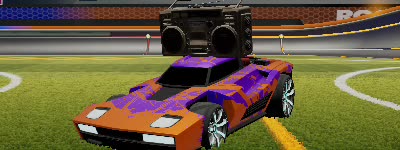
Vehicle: breakout